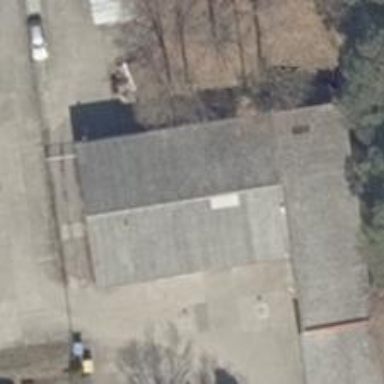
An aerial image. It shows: Industrial building with gabled roof.